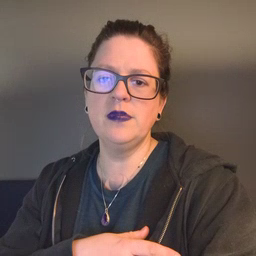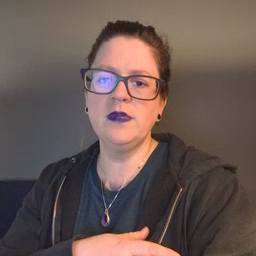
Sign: before